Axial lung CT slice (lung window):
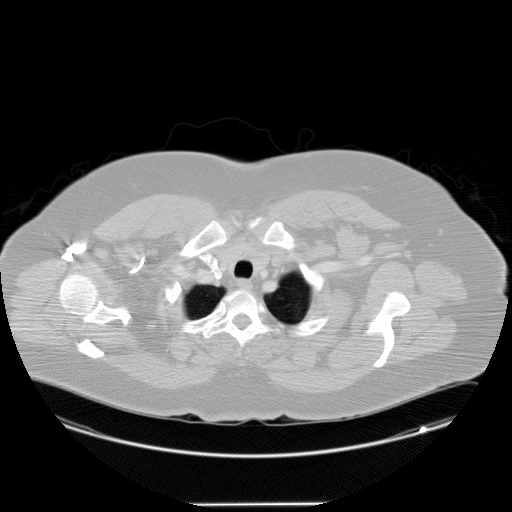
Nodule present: no